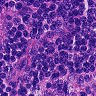
Metastatic tissue present: no